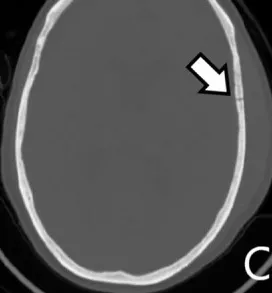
Bone window CT.
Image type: radiology (ct)